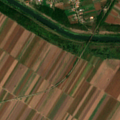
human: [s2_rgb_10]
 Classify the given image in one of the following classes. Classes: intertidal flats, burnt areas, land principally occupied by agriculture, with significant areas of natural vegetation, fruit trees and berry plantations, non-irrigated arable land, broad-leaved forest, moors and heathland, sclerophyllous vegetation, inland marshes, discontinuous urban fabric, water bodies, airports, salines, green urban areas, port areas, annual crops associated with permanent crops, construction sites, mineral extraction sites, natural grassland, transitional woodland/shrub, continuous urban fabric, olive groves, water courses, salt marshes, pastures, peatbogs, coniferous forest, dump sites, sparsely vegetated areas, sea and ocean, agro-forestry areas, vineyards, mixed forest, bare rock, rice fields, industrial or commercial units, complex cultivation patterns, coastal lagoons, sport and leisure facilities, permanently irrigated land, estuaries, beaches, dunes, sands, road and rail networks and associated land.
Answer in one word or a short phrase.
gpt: discontinuous urban fabric, non-irrigated arable land, pastures